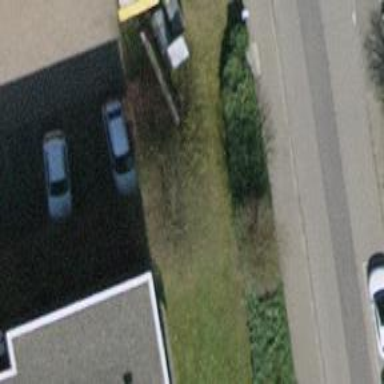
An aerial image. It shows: Parking area.